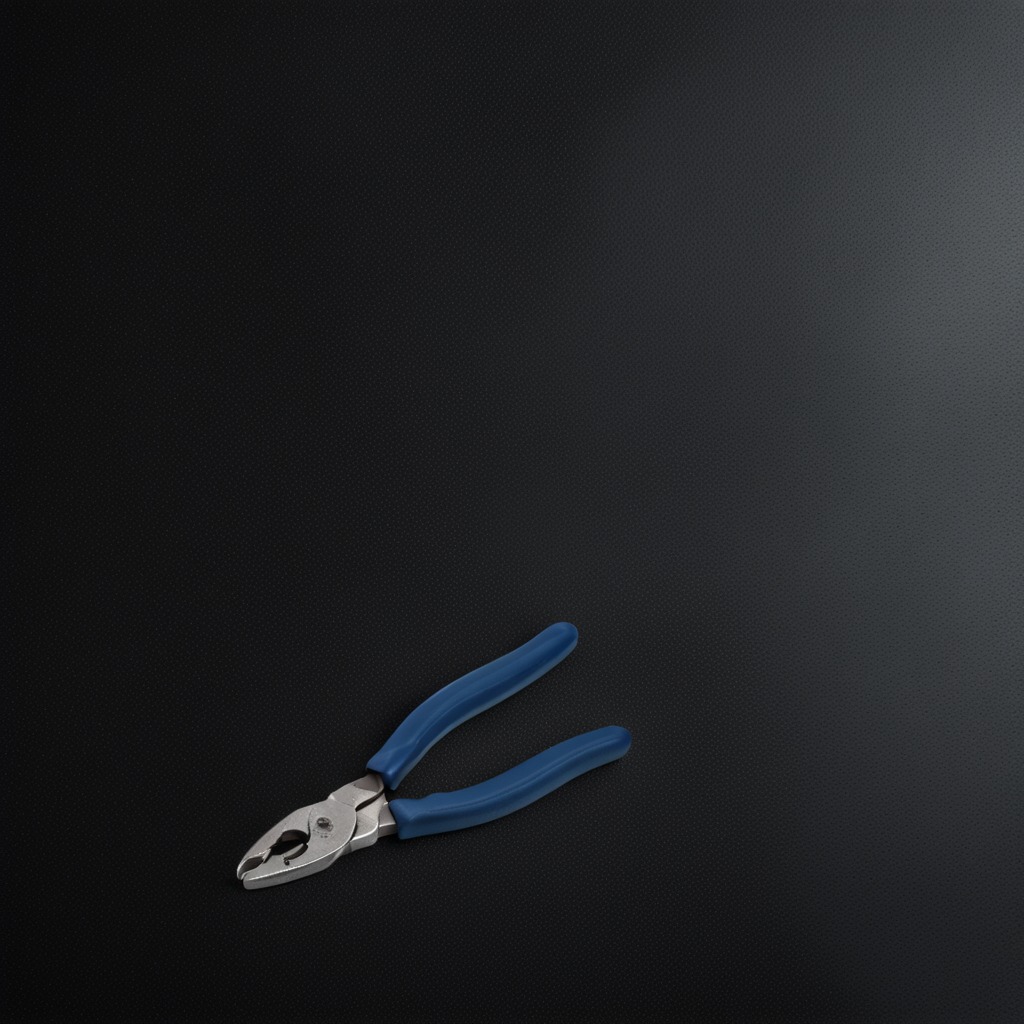
A plier lies on a clean granite tabletop covered with a black rubber mat inside a workshop at night dim ambient light soft shadows worn but beneath the mat